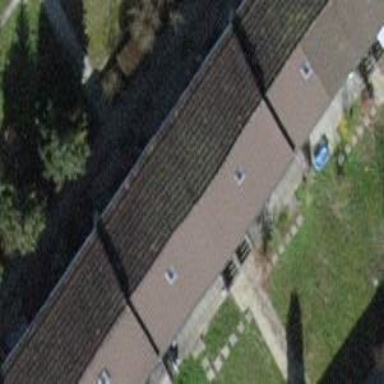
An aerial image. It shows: House with tile roof.